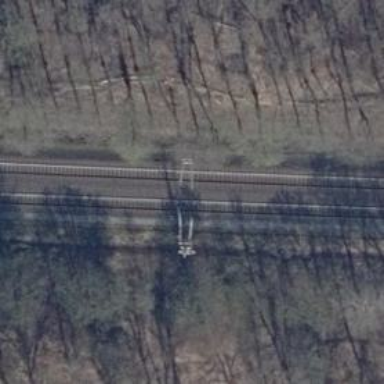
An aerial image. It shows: Milestone along the railway with catenary mast.